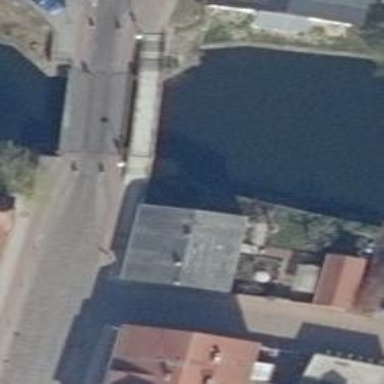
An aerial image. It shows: Concrete bridge.